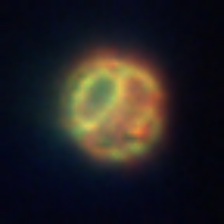
Taxon: Centric
Group: Diatoms